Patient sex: F
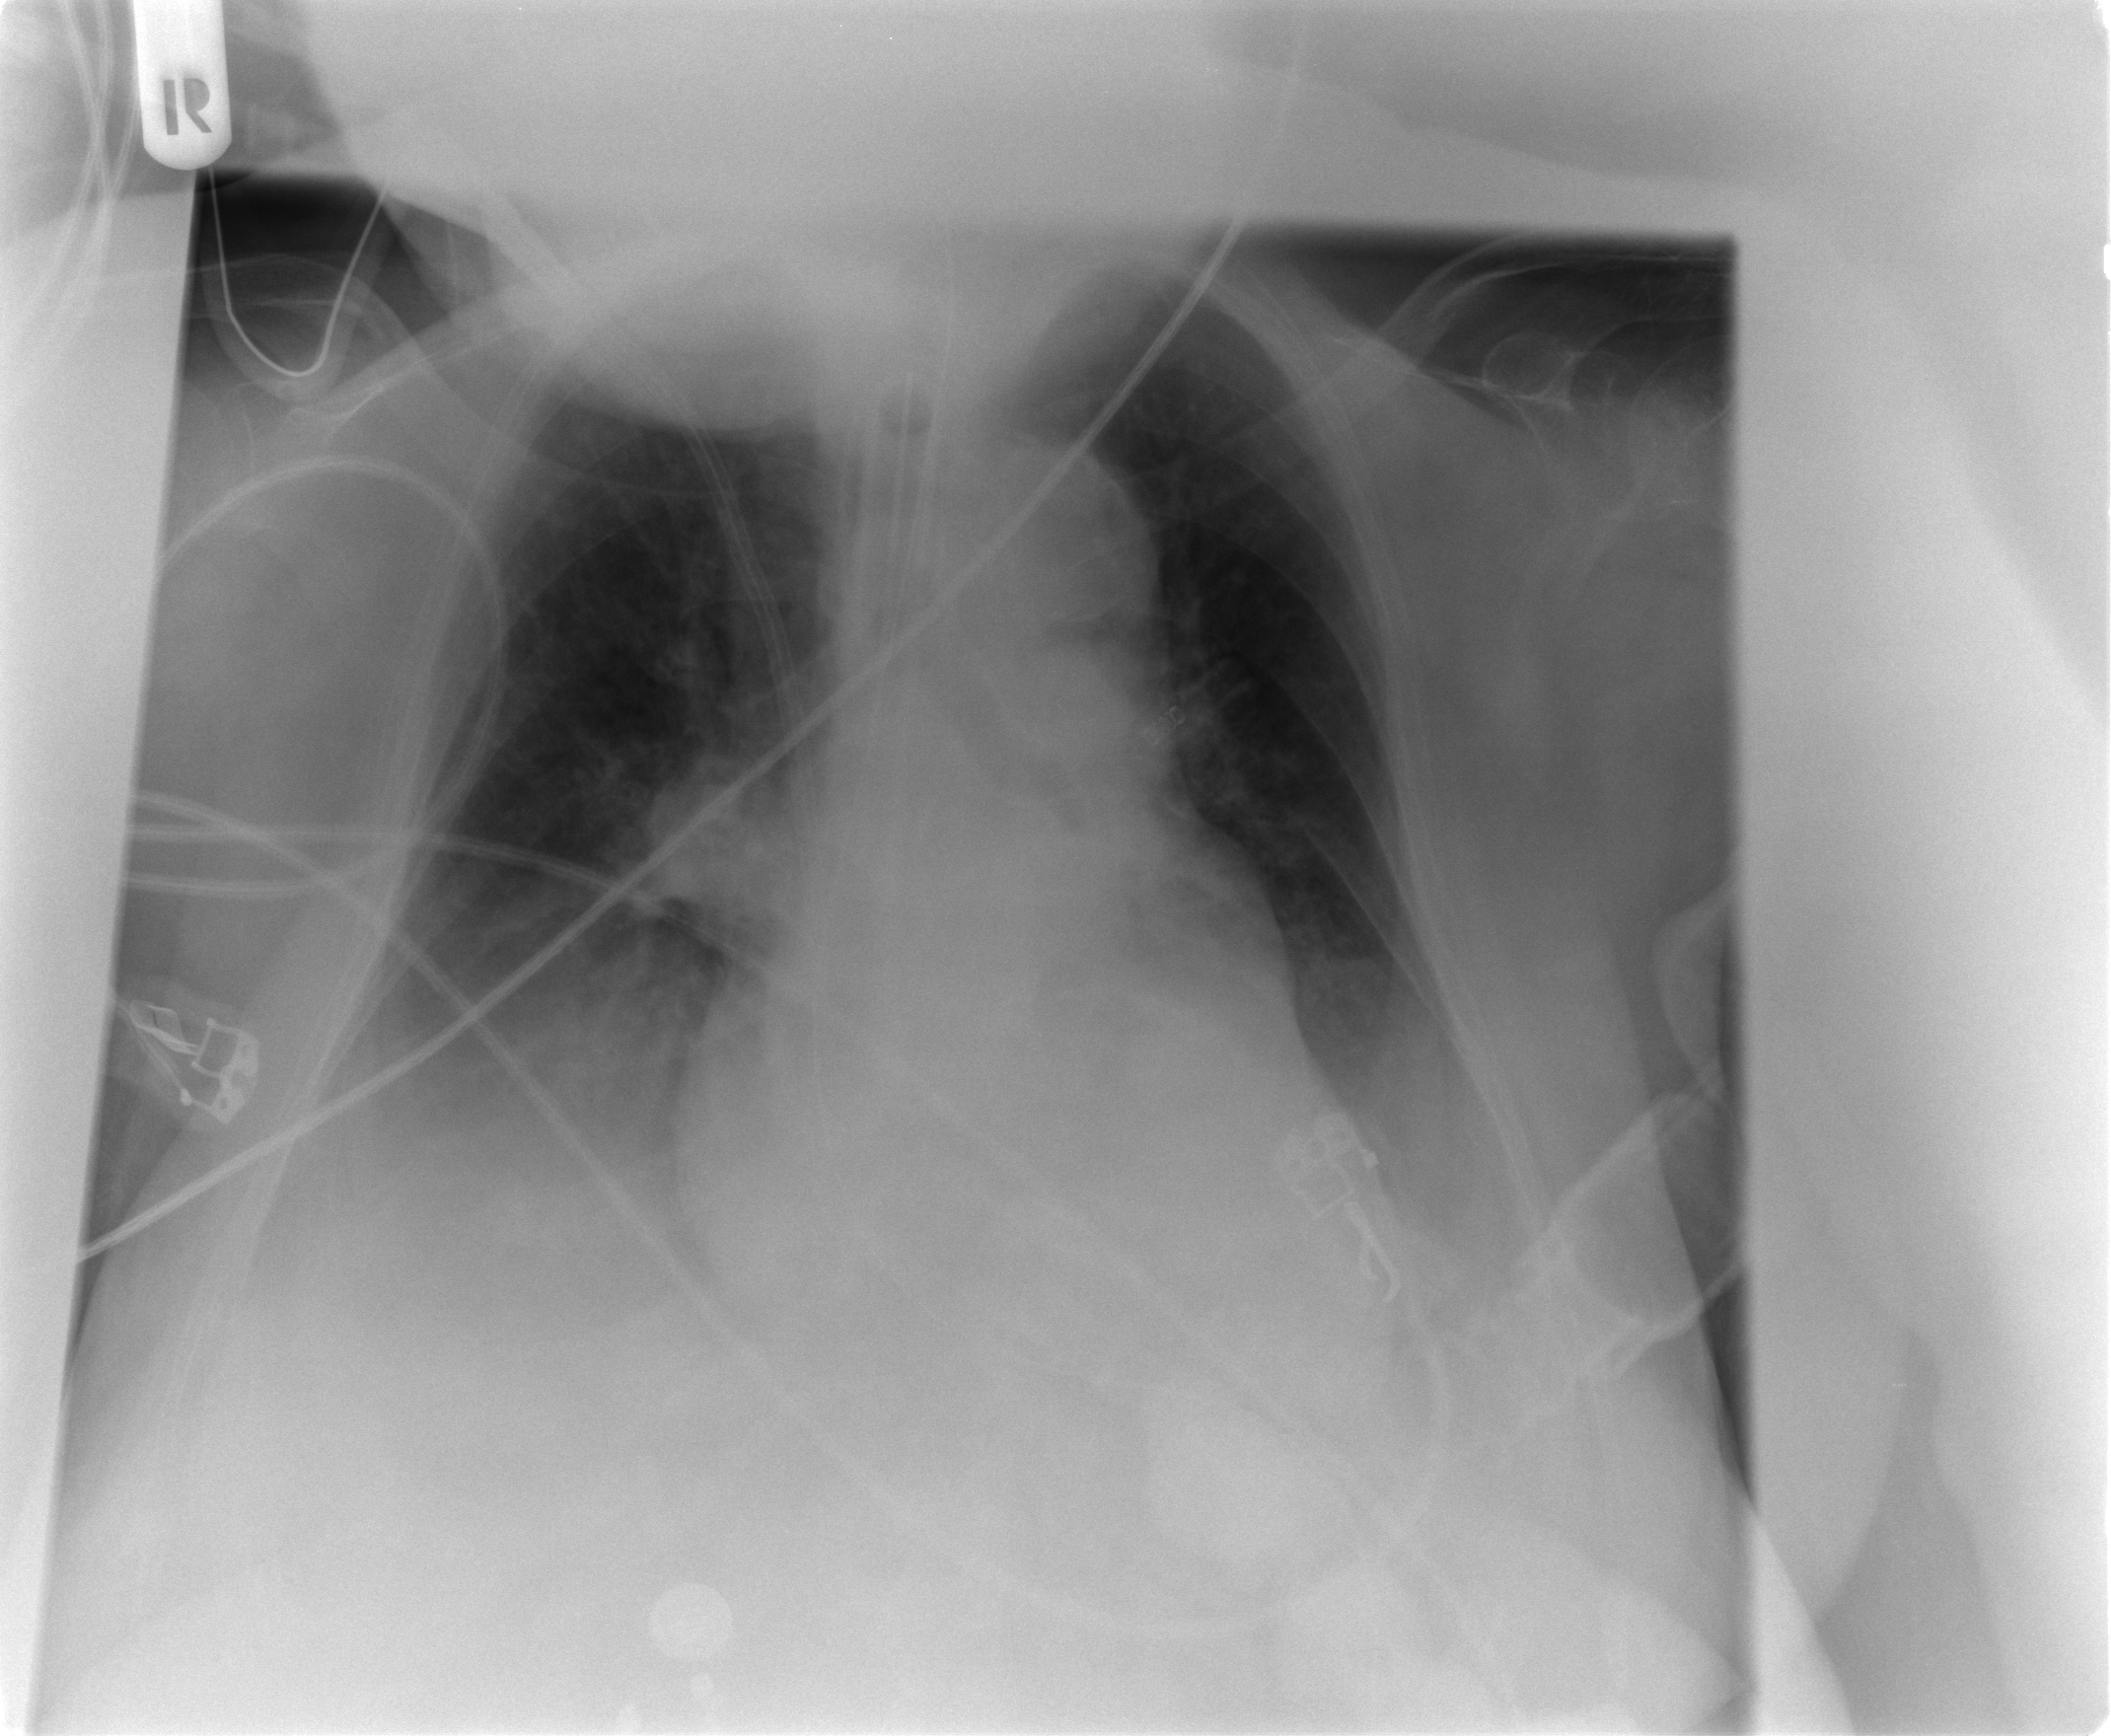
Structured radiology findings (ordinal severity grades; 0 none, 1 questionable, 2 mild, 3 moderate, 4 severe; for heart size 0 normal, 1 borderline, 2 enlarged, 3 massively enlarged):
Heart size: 2
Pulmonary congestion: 1
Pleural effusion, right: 2
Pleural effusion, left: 2
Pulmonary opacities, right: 0
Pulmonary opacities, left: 0
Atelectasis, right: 2
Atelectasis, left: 2